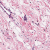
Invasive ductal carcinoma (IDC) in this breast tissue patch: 0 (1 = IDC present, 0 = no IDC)